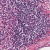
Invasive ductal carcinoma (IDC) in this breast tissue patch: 1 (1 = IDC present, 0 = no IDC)